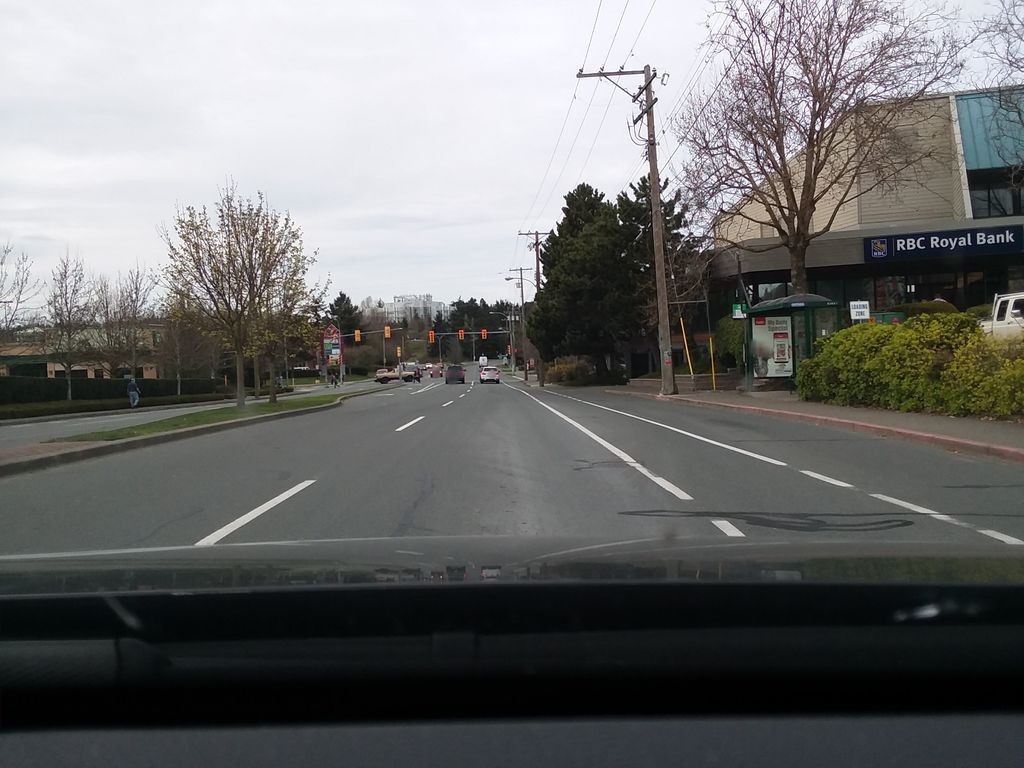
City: victoria